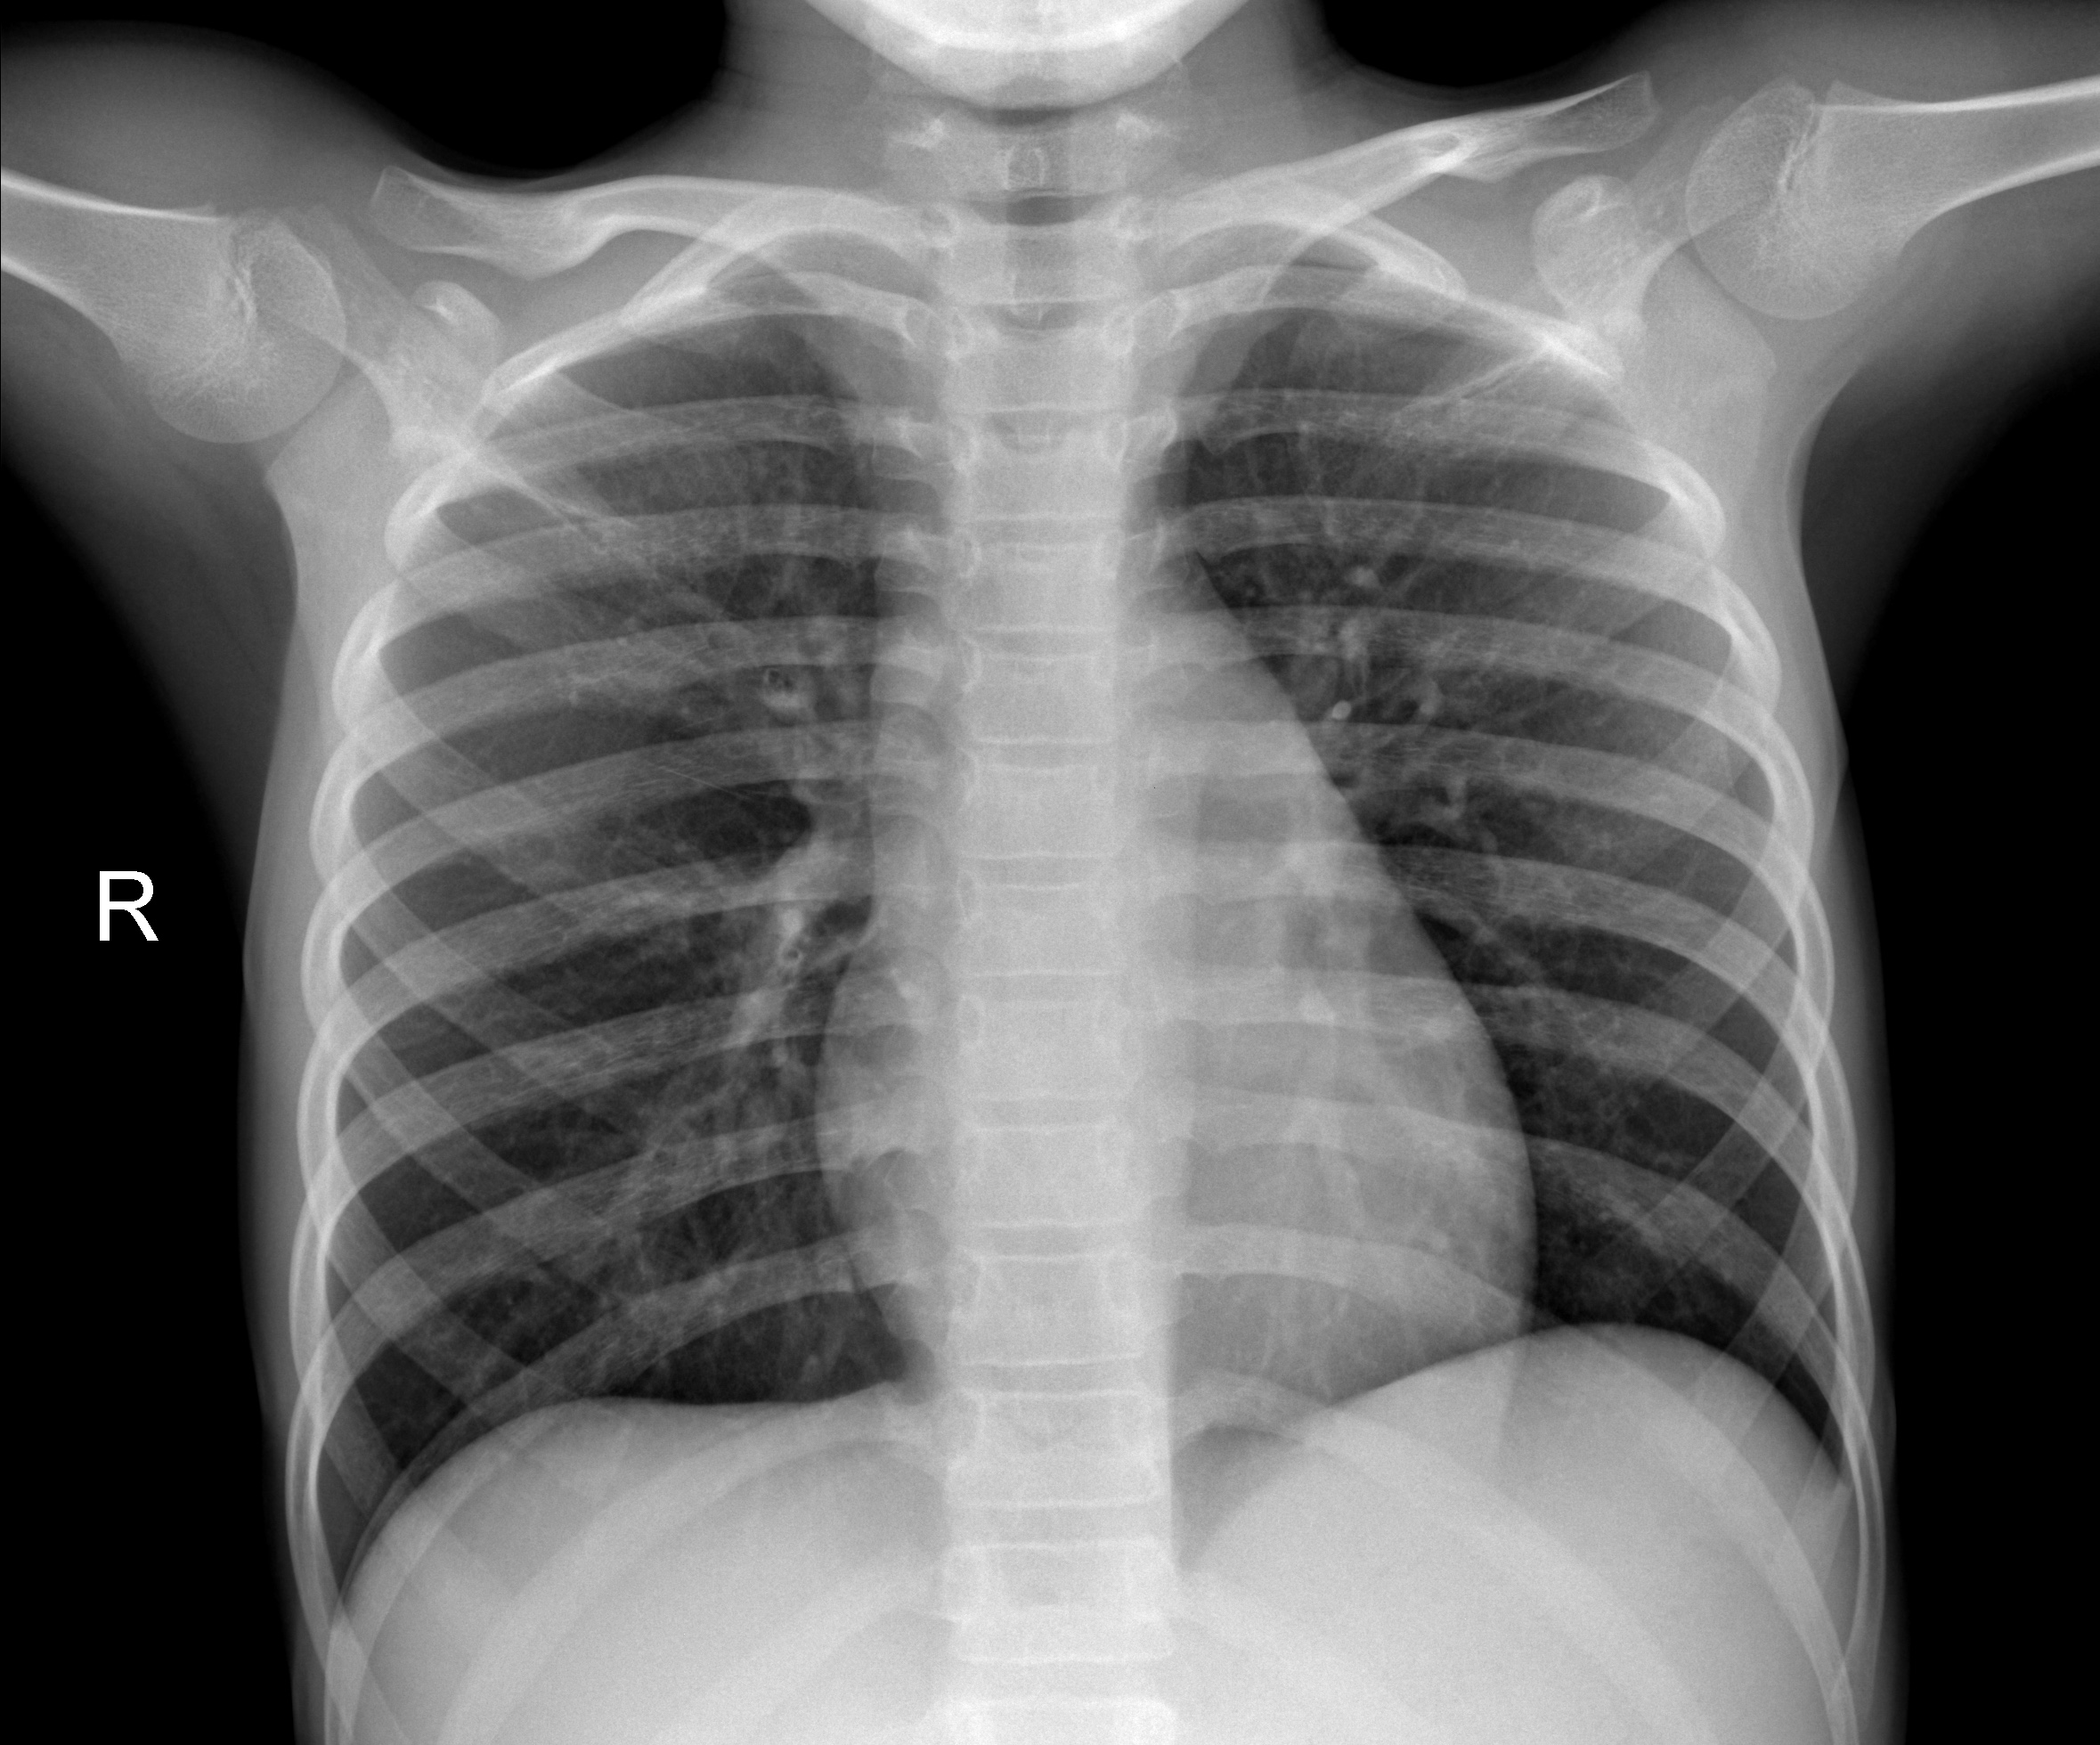
Diagnosis: NORMAL